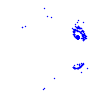
Particle: pion